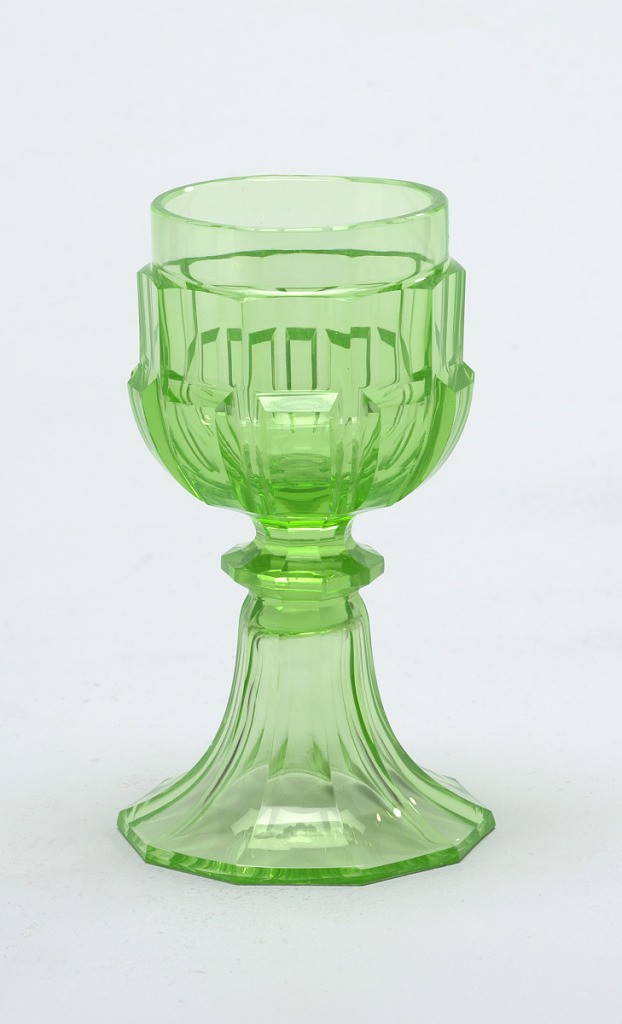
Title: No. 2
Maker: Josef Lobmeyr Senior, Austrian, 1792 - 1855
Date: ca. 1835
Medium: Mouth-blown crystal, faceted and relief-prismatic-cut and polished
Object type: Rhine wine glass
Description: Mouth-blown green crystal wine glass, faceted and relief-prismatic-cut and polished